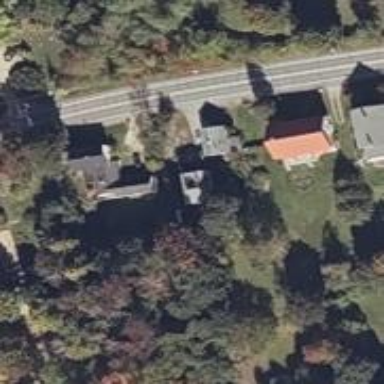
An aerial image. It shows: Detached building.